Question: I have '64 bit window 7' ,
I have installed 'java 6' and 'java 7' (jdk and jre) in program files(86)
and jre 7 in program files.
I cannot open eclipse, what would I do to start it?

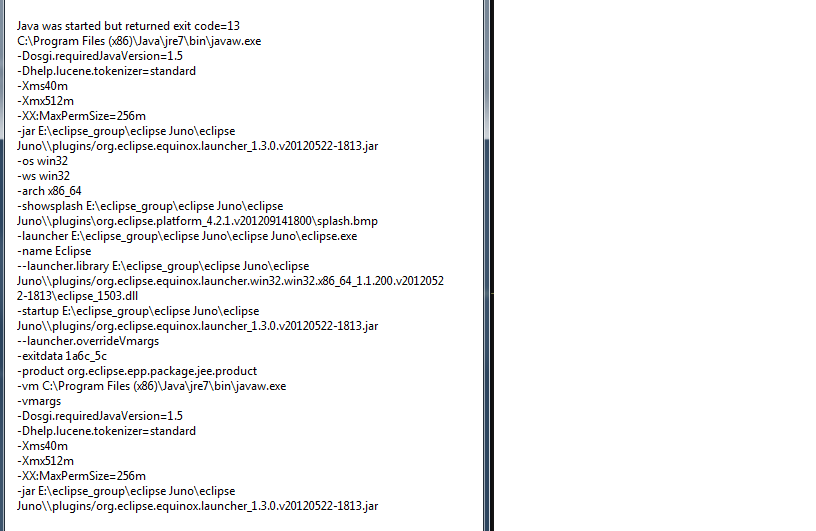
Answer: In 64 bit Windows -
- -
What you need is 64 bit jdk, download it from here - <URL>
'''
exe - jdk-7u60-windows-x64.exe
^^^^^
'''